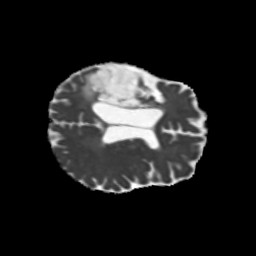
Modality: MD
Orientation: axial
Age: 63
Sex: female
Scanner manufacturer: siemens
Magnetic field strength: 3 T
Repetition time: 5.25 s
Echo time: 0.08 s